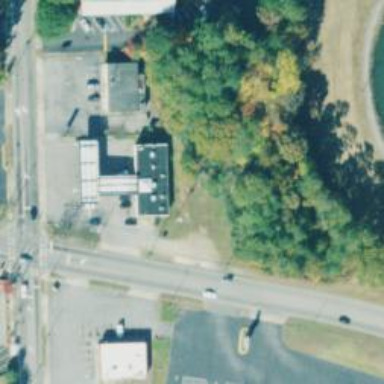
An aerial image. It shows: Convenience shop.